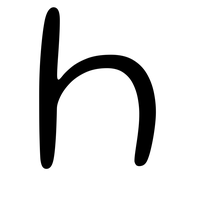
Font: Gluten_ExtraLight